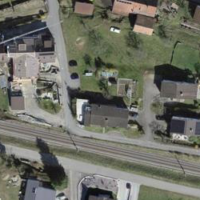
EUNIS habitat code: 54
Species observed at this site:
Galeopsis tetrahit